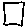
Label: square